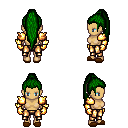
a pixel art fantasy rpg character, female body template, human, tanned skin, gold arm armor, gold greaves, green extra-long topknot hairstyle, gold gloves, brown slippers, four views (front, back, left, right), 2x2 character sprite sheet, small pixel art, hard edges, no anti-aliasing